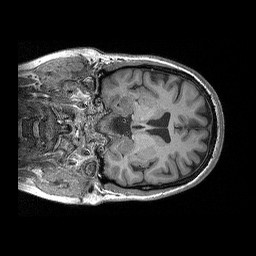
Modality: T1w
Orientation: coronal
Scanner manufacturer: siemens
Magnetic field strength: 3 T
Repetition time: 2.3 s
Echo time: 0.00298 s